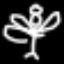
Label: angel